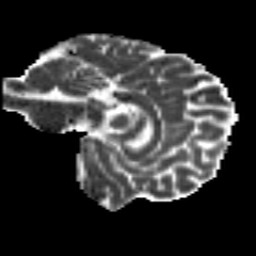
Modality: MD
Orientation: sagittal
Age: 20
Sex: male
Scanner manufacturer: siemens
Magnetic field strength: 3 T
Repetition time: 8.8 s
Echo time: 0.085 s